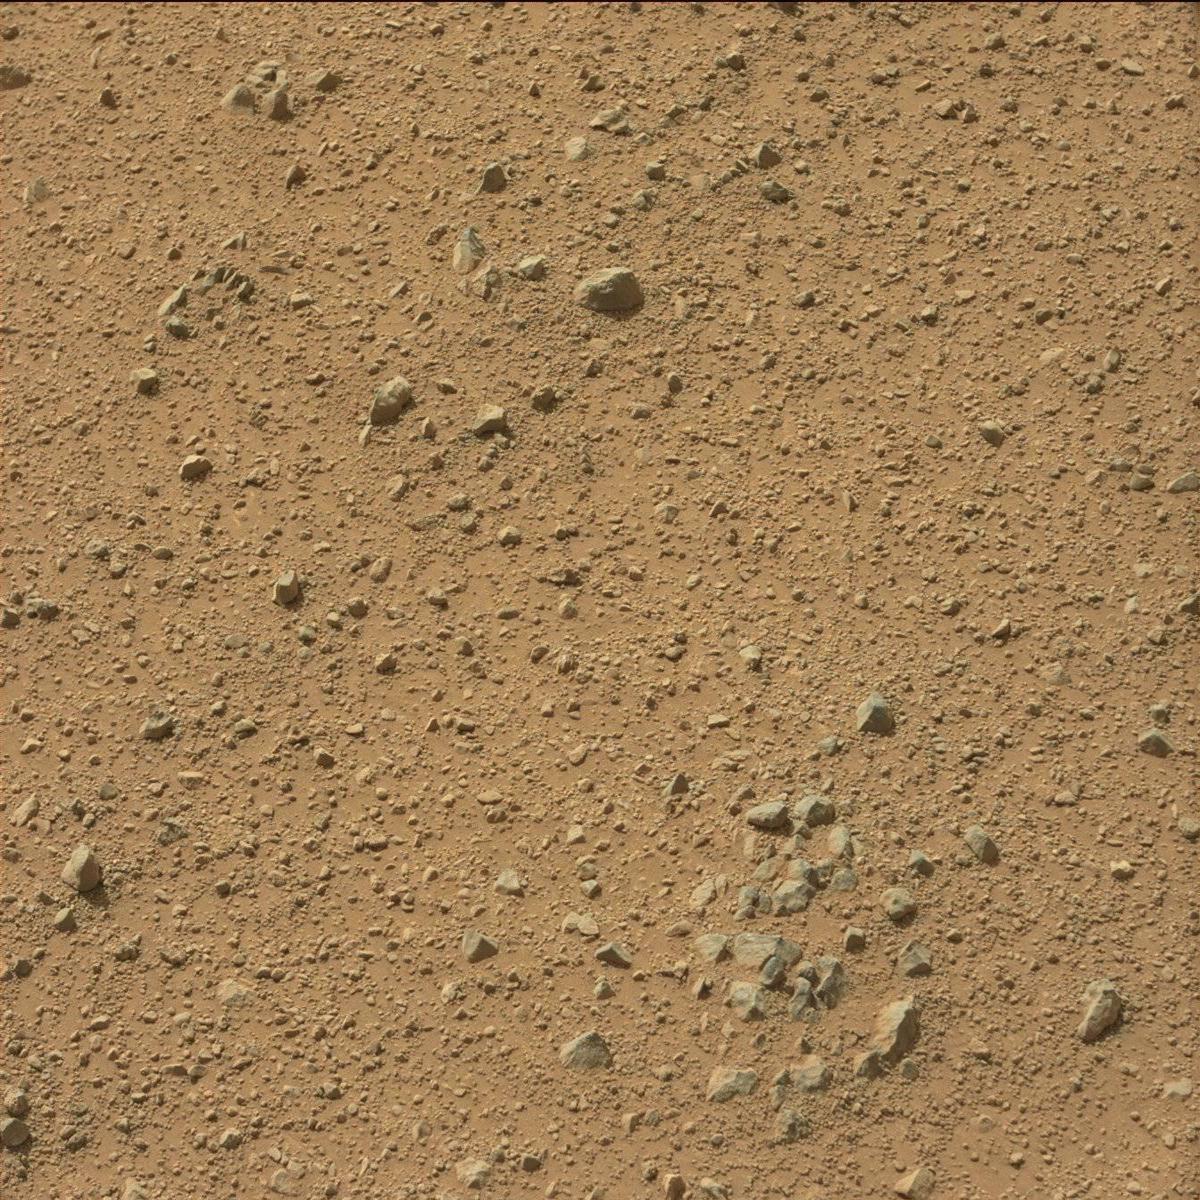
Terrain classes present: Bedrock, Rock, Sand / Soil